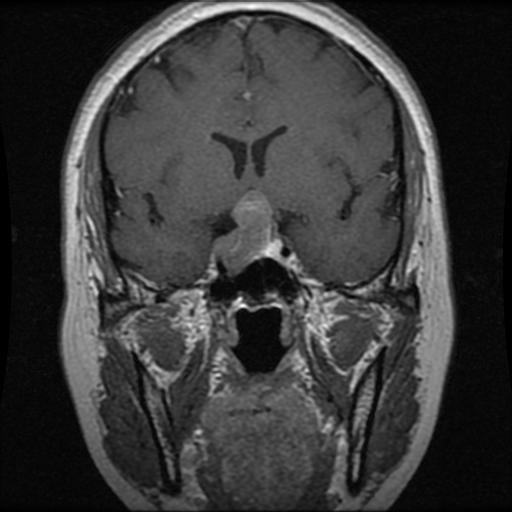
Label: pituitary